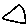
Label: triangle